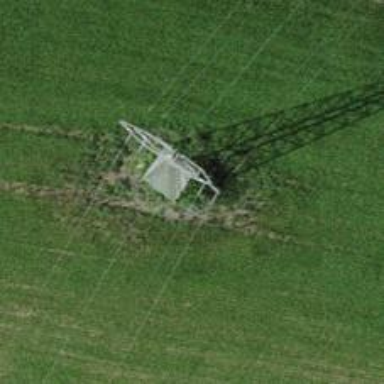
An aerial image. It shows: Power tower.